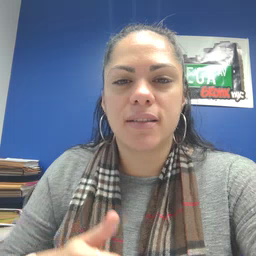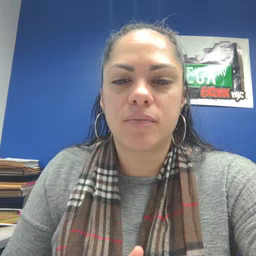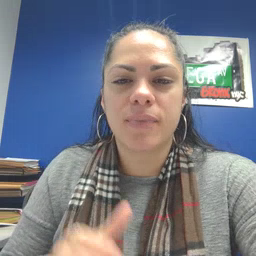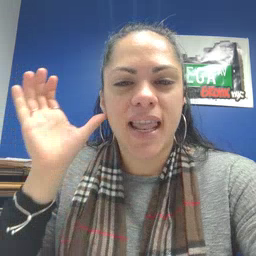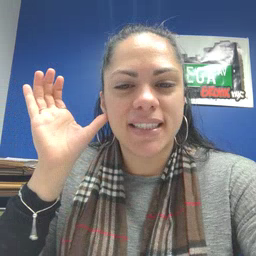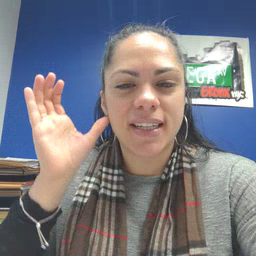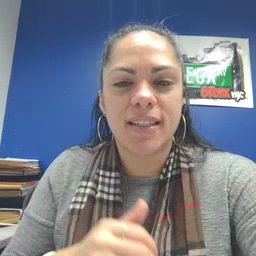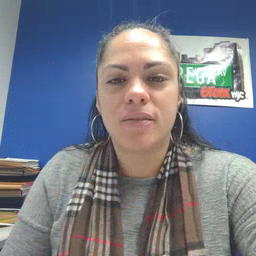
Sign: listen